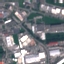
Land use / land cover: Industrial